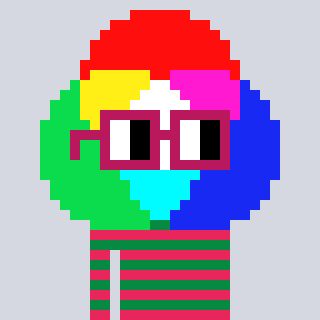
a pixel art character with square dark red glasses, a color circle-shaped head and a green-colored body on a cool background